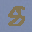
Label: 8